Field crop: maize
Growth stage: 2
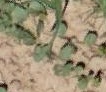
Species: convolvulus